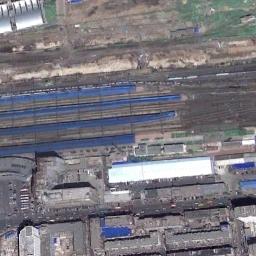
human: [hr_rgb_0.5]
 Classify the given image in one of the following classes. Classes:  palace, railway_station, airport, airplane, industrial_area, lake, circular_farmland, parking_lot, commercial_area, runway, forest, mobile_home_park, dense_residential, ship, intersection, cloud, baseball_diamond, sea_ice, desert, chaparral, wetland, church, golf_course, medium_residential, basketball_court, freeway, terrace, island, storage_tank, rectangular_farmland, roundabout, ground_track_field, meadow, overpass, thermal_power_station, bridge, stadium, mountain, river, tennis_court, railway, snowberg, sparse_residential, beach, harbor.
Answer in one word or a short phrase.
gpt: railway_station